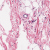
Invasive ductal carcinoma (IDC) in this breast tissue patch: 0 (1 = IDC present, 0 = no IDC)